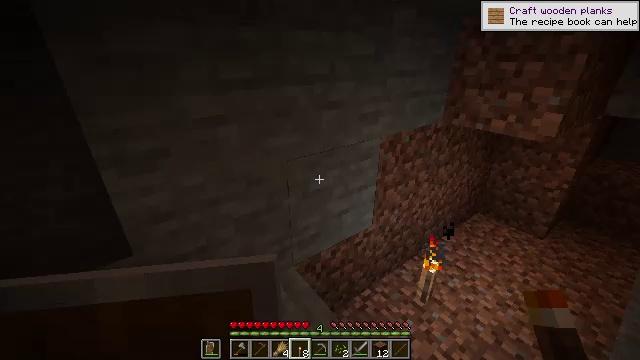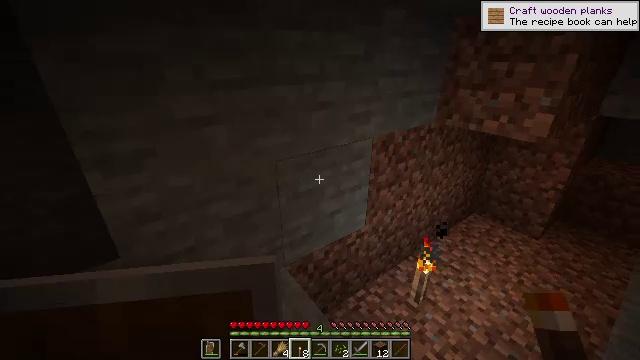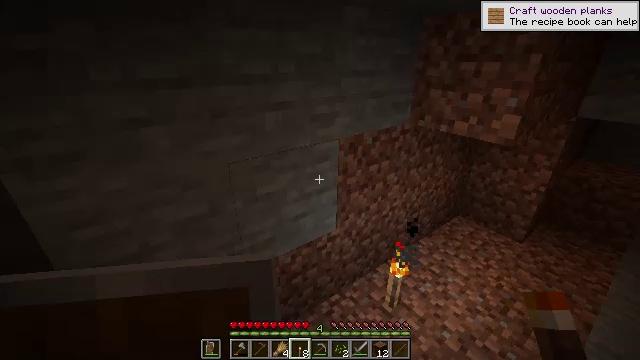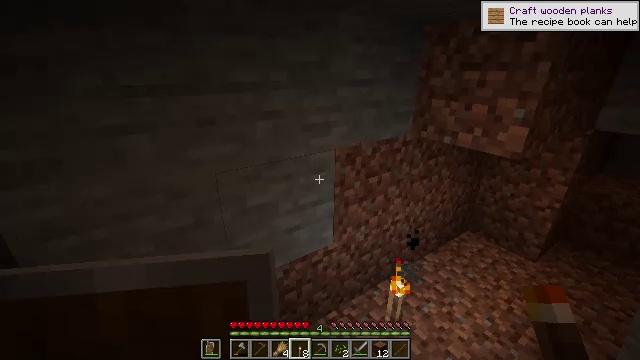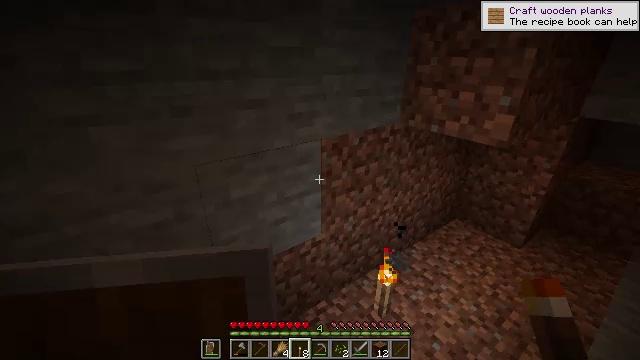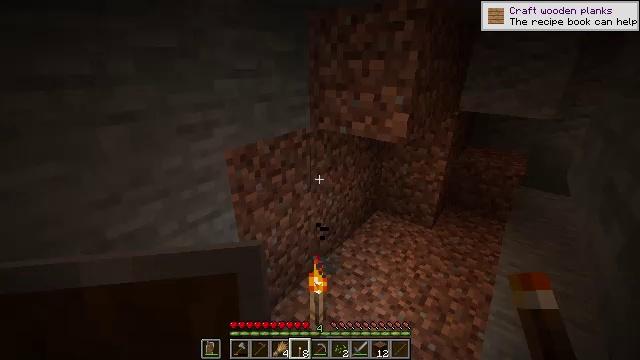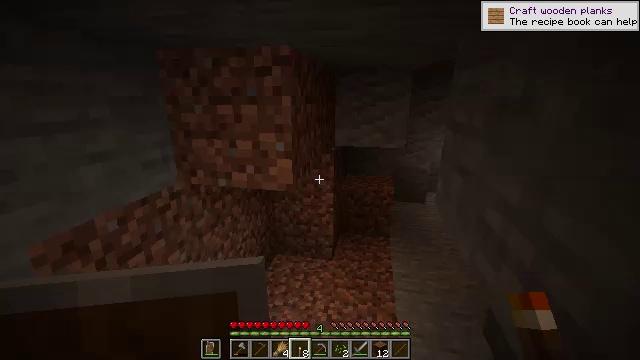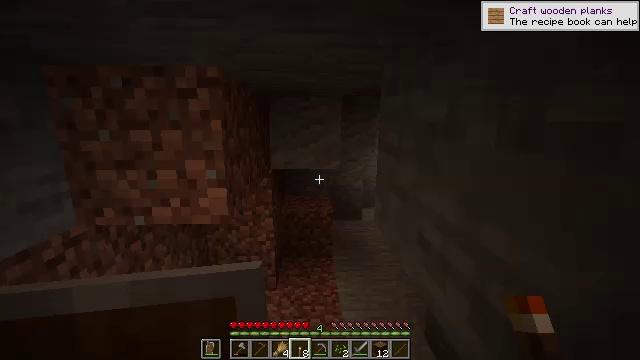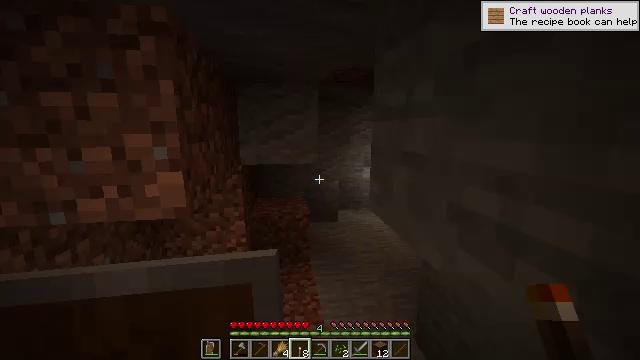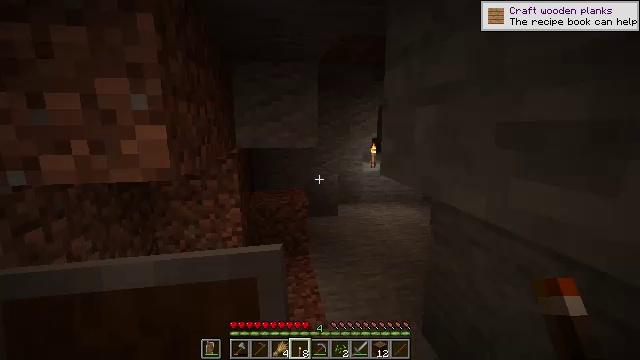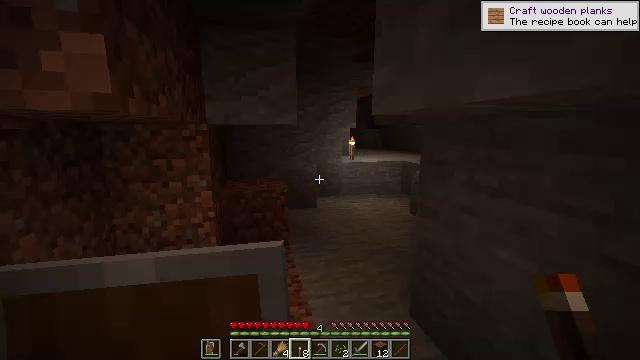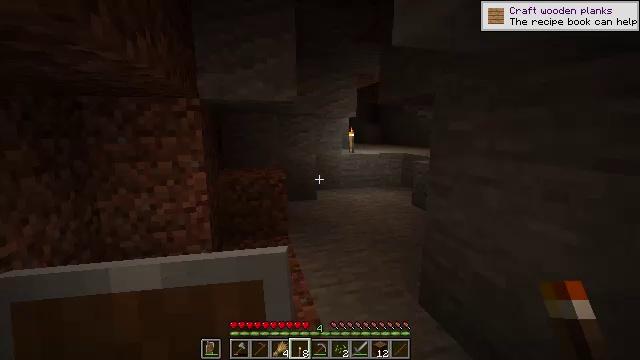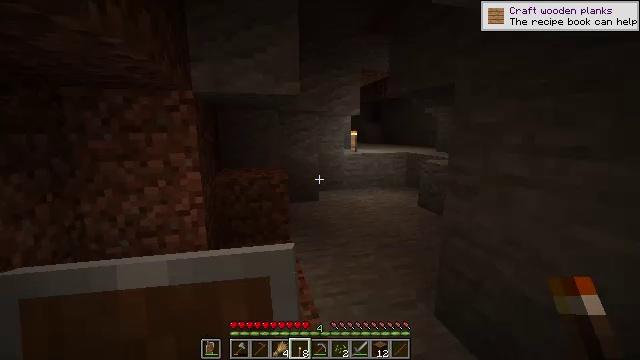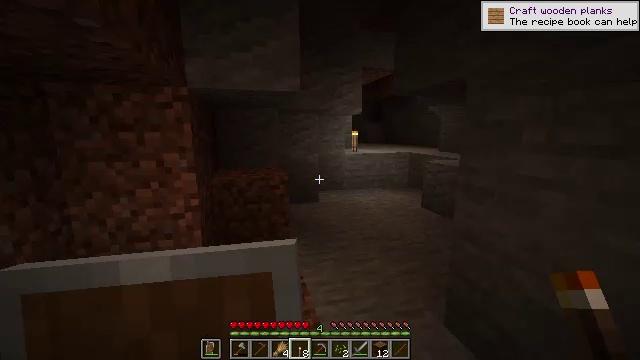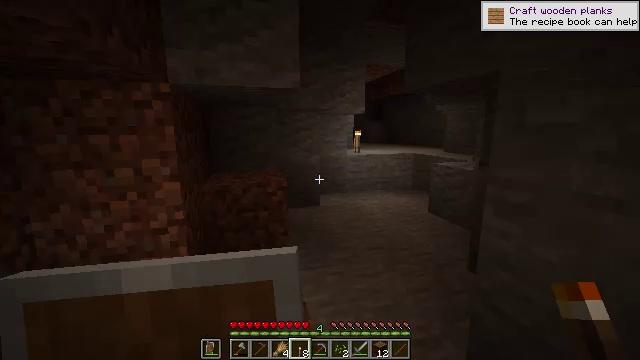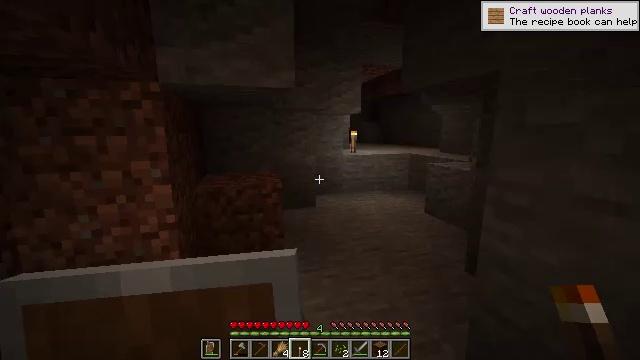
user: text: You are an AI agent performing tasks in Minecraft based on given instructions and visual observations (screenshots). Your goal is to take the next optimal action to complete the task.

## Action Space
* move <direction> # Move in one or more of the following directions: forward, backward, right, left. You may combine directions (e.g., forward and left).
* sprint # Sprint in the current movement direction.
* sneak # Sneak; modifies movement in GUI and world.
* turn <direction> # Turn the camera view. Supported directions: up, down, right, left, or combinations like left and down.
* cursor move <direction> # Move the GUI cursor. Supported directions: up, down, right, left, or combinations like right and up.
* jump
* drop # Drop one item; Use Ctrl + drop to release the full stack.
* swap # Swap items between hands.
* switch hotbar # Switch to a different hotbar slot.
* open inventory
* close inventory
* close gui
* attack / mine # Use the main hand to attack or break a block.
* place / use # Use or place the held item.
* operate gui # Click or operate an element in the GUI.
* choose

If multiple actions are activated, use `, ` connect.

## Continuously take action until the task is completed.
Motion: motion action
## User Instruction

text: Break the large fern to clear the space.
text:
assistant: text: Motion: move right
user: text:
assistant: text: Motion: move right
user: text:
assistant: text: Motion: move forward and move right, turn left and up
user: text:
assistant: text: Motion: move forward and move right, turn right and down
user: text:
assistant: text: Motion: move forward, turn right
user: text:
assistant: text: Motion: move forward, turn right and up
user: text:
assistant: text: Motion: move forward, turn right and up
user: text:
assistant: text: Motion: move forward, turn right and up
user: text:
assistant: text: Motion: move forward
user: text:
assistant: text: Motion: move forward, turn right
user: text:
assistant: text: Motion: move forward
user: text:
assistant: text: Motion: move forward
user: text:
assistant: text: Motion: move forward
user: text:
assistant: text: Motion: move forward
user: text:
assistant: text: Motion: move forward
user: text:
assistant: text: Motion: move forward, turn right
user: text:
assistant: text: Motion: move forward
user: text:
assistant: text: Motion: move forward
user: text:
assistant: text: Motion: move forward
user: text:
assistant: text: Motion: move forward, turn left and down
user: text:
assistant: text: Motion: move forward, turn left
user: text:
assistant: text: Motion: move forward, turn right and up
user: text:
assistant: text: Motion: move forward, turn right and up
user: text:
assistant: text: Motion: move forward, turn right and up
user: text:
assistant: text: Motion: move forward, turn right and up
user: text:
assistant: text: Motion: move forward
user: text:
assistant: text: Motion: move forward
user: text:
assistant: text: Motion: move forward
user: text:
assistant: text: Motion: move forward and move left, turn up
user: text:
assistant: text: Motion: move forward and move left, turn up